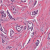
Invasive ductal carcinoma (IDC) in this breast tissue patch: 1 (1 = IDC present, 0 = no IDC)